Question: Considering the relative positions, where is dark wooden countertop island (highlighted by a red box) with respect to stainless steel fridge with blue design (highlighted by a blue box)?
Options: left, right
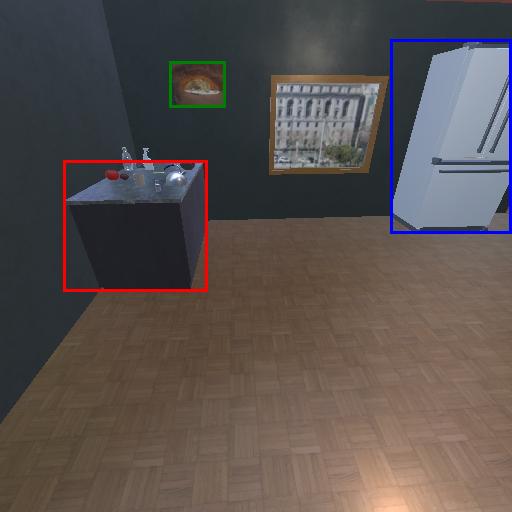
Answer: left